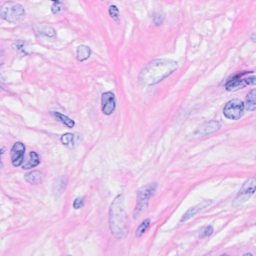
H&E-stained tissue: Breast